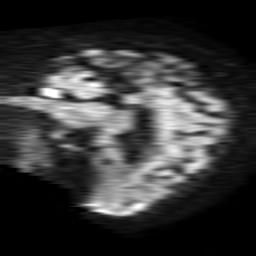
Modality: TRACE
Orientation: sagittal
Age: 84
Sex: female
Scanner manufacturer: philips
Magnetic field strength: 1.5 T
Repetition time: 4.6 s
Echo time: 0.08631 s